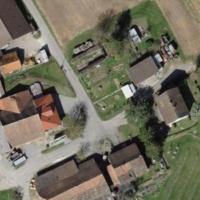
EUNIS habitat code: 54
Species observed at this site:
Euphorbia cyparissias
Lysimachia nemorum